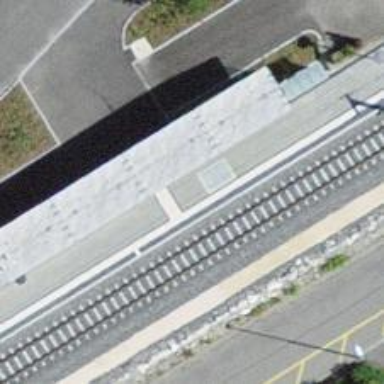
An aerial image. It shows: Railway crossing.